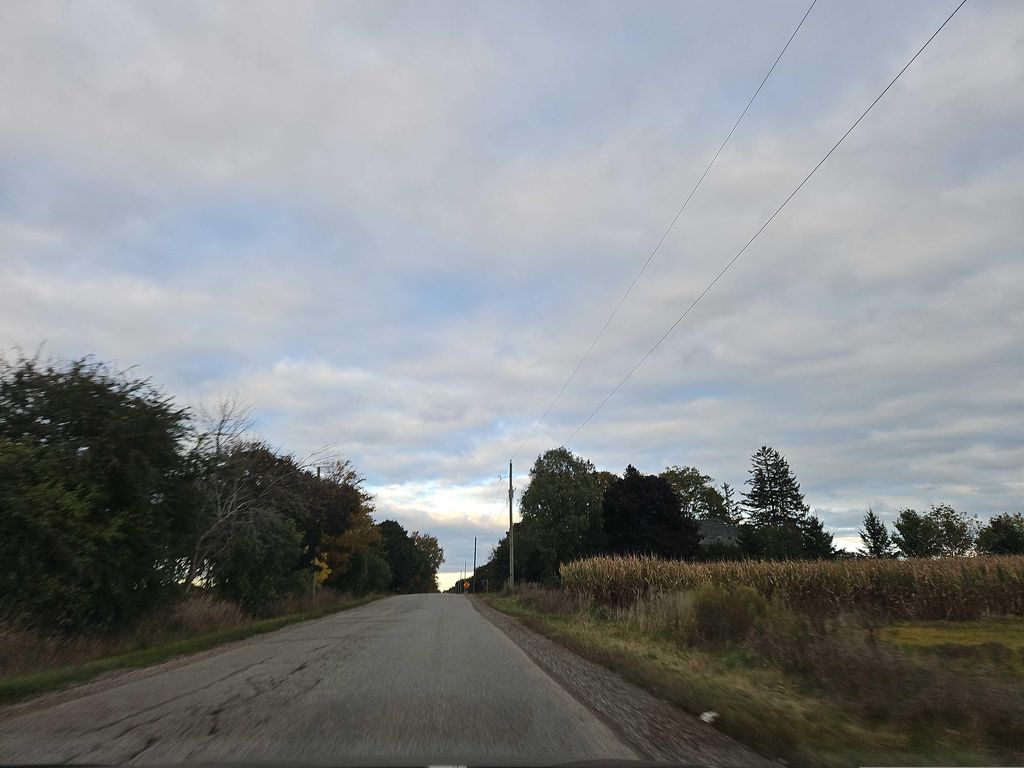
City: kitchener-waterloo